Question: I have several keys (which represents subjects) in a dictionary and with that I associate several values(codes) per key.
CODE SUBJECT
7DIM-039 Communication
7DIM-040 Communication
7DIM-041 Communication
7DIM-042 Communication
7DIM-043 Communication
in order to associate eache subject(key) with the several values(code) i do this in my query. I created a dictionary
'''
Dictionary<string, List<string>> dict = new Dictionary<string,List<string>>();
while (dbReader.Read())
{
string code = (string)dbReader["CODE"];
string subject = (string)dbReader["SUBJECT"];
if (!dict.ContainsKey(subject))
{
dict.Add(subject, new List<string> { code });
}
else
{
dict[subject].Add(code);
}
}
'''
so this is the result

The problem I have is some of these keys are seperated by semi colons(so there are several items per key) so naturaly I have to do a split.
example:
GenSubject;Careers; Listening Skills; Personal Development; Questioning Skills; Coaching/Mentoring etc.
How can I split these values and still make sure that the various code values are associated to each split value?
'''
foreach(var kvp in dict)
{
foreach (var s in kvp.Key)
{
//splitting the subject keys?
}
}
'''
I have also deviced a split method
'''
static string[] SplitStringAt(string splitItem, char character)
{
return splitItem.Split(character);
}
'''
This is an example
CODE GenSubject
7DIM-062 Communication, Questioning Skills, Decision-making
7DIM-063 Communication, Questioning Skills, Decision-making
7DIM-064 Communication, Questioning Skills, Decision-making
7DIM-065 Communication, Questioning Skills, Decision-making
7DIM-066 Communication, Questioning Skills, Decision-making
7DIM-067 Communication, Questioning Skills, Decision-making
so what I want to achieve is all the codes to be 'stored for Comunication, and the the same codes for Questioning Skills etc. but of course only once.
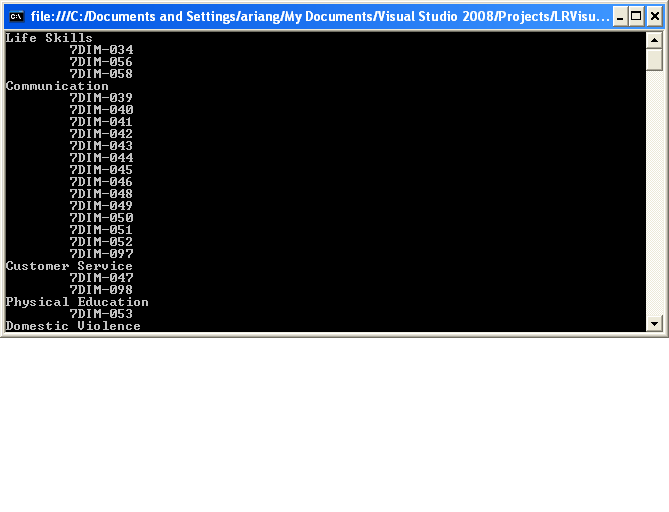
Answer: Try this...
'''
foreach (KeyValuePair<string, List<string>> kvp in dic)
{
if (kvp.Key.Contains(";"))
{
var lst = kvp.Value;
foreach (string subKey in kvp.Key.Split(new[] {';'}, StringSplitOptions.RemoveEmptyEntries))
{
dic[subKey] = lst;
}
}
}
'''
### All The subKey needs to be unique!